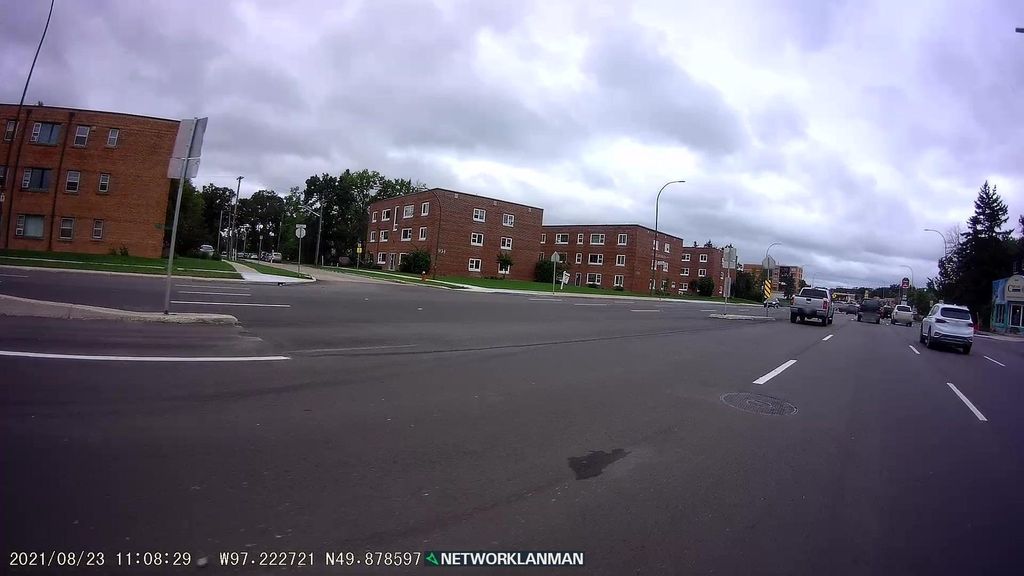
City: winnipeg